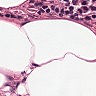
Metastatic tissue present: no